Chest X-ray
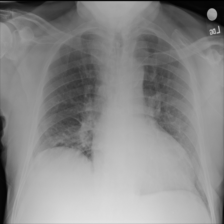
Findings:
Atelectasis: negative
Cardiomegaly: negative
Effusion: negative
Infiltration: negative
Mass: negative
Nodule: negative
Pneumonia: negative
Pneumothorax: negative
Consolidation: negative
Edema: negative
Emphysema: negative
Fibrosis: negative
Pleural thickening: negative
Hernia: negative